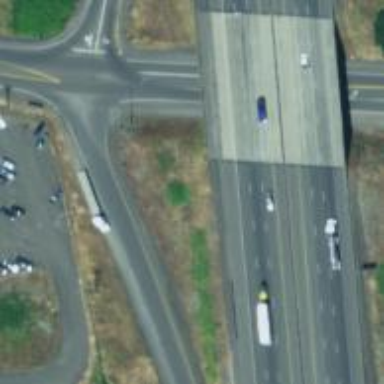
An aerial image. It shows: Bridge over motorway.